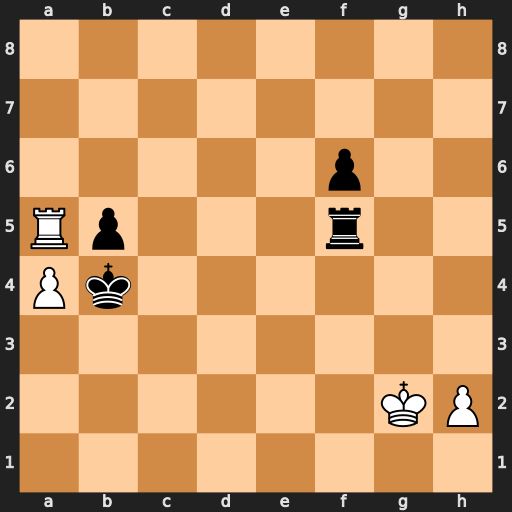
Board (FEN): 8/8/5p2/Rp3r2/Pk6/8/6KP/8
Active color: w
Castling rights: -
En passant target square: -
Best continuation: Rxb5+ Rxb5 axb5 Kxb5 h4 Kc4 h5